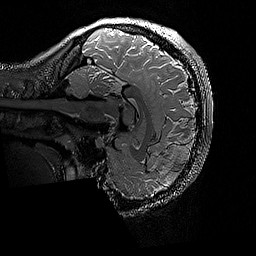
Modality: T2w
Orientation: sagittal
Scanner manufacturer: siemens
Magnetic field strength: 3 T
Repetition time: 3.2 s
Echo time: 0.428 s